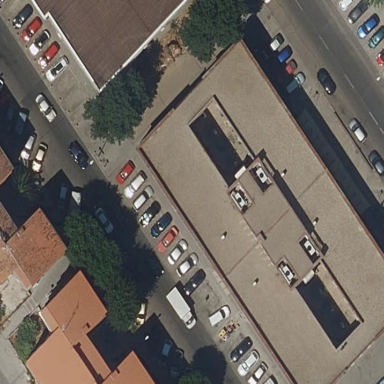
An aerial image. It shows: Sidewalk along the footway.